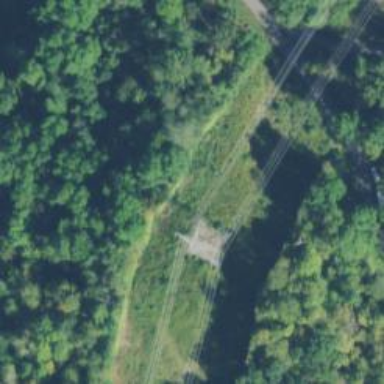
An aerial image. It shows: Lattice structure tower.